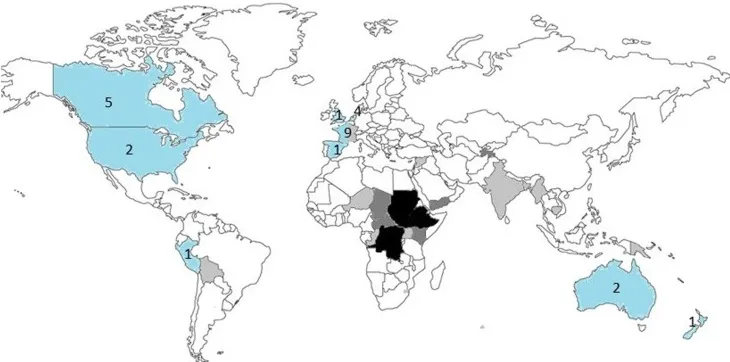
Countries of origin of the referrers (n = 41) and specialists (n = 26). The countries of origin of the referrers are shaded: light gray = 1 case, dark gray = 2-5 cases, black > 5 cases. The countries of origin of the specialists are shaded in blue, with the number of specialists for each country shown.
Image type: radiology (ct)